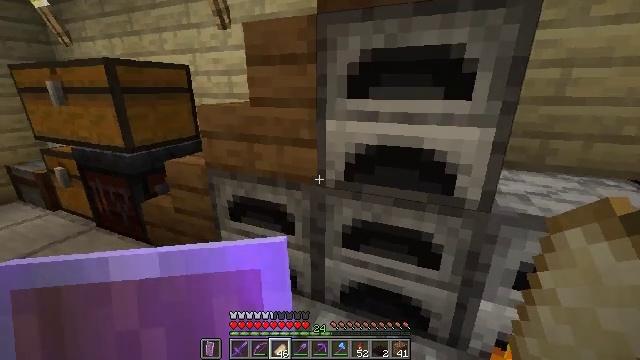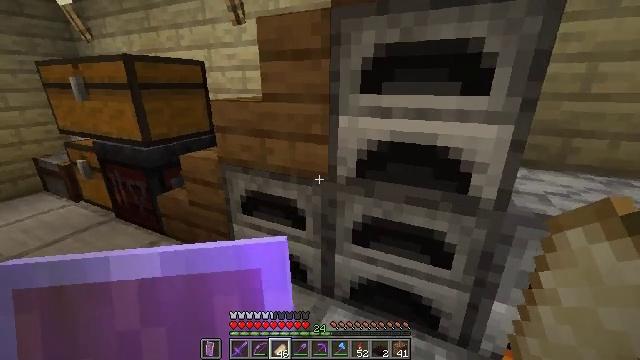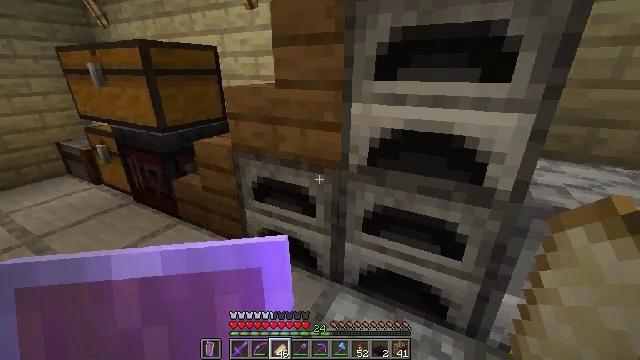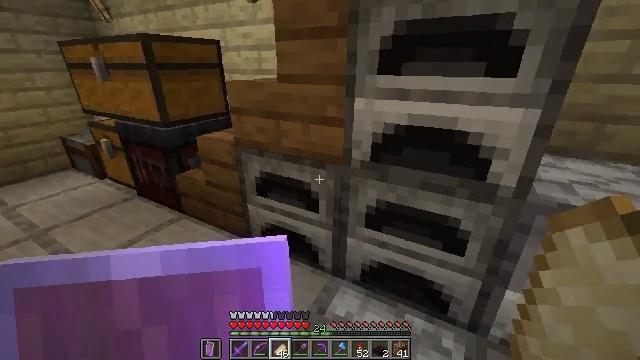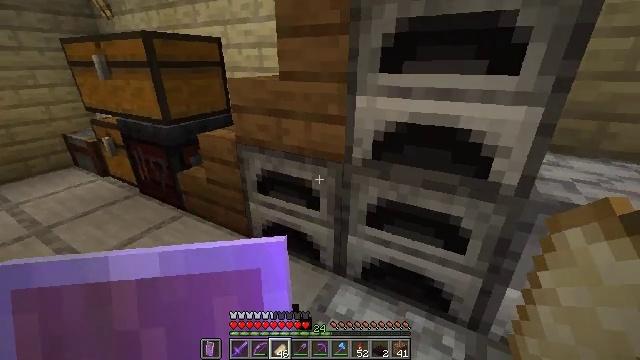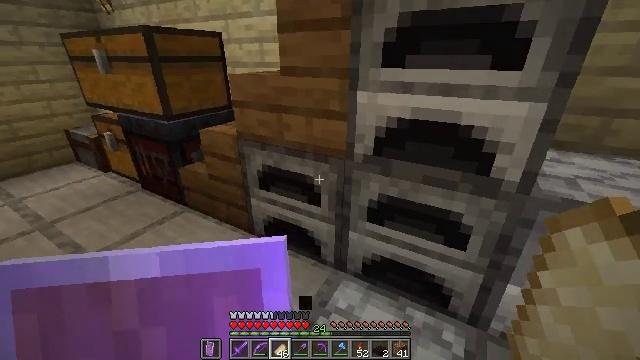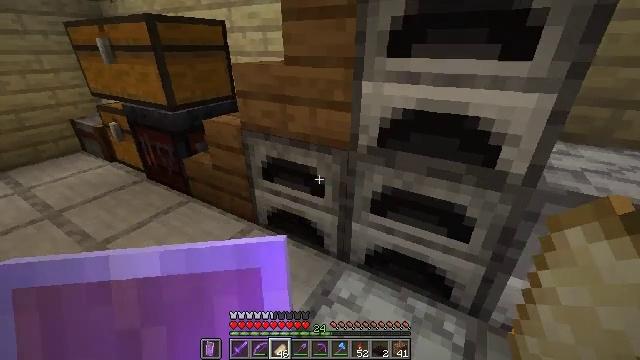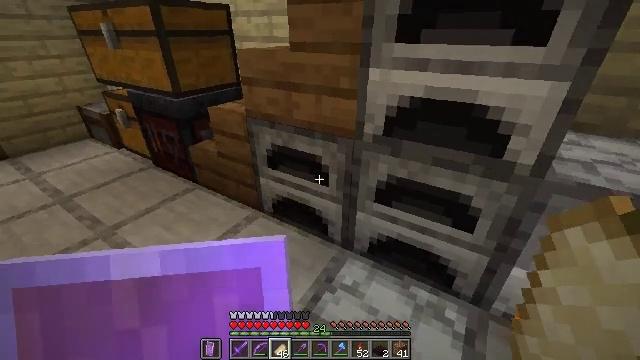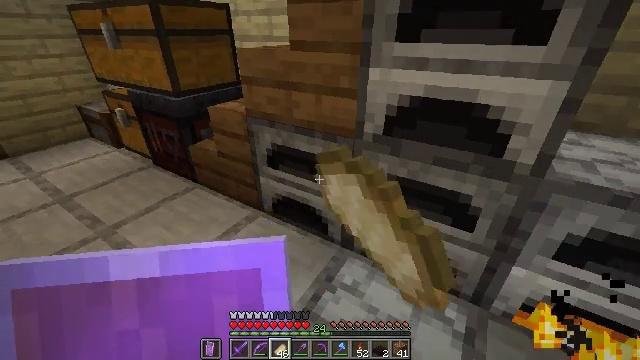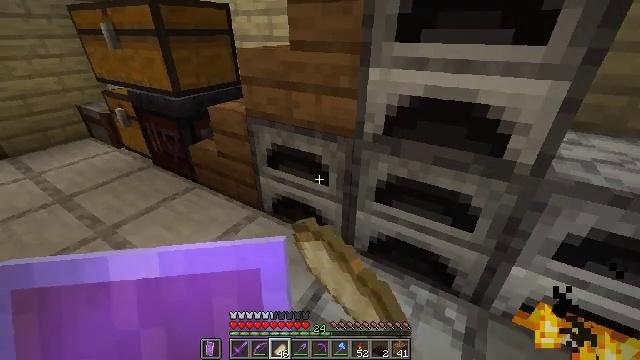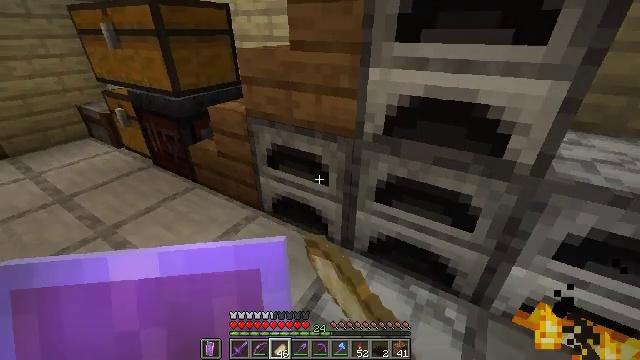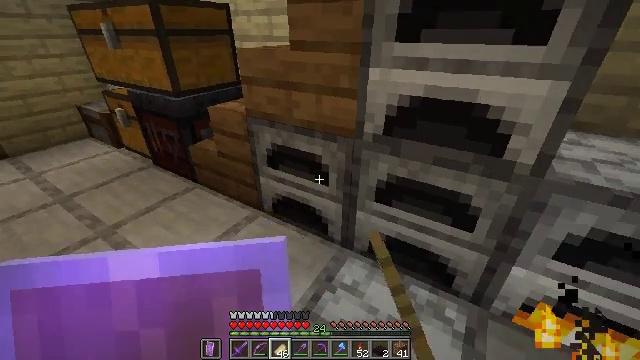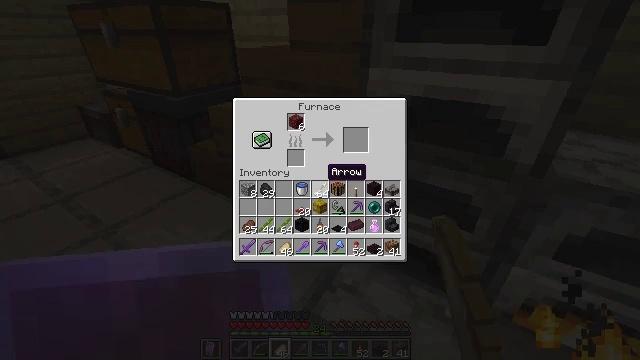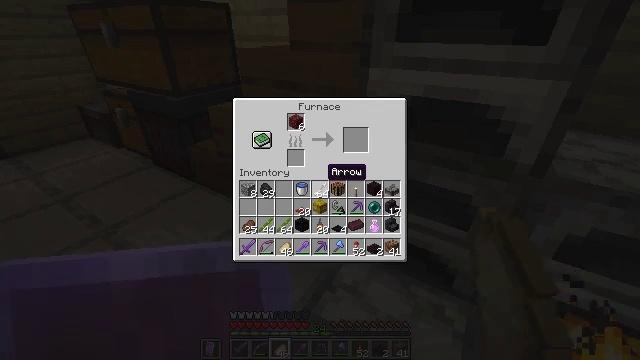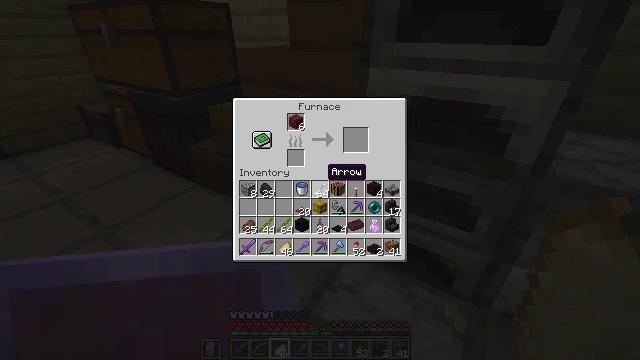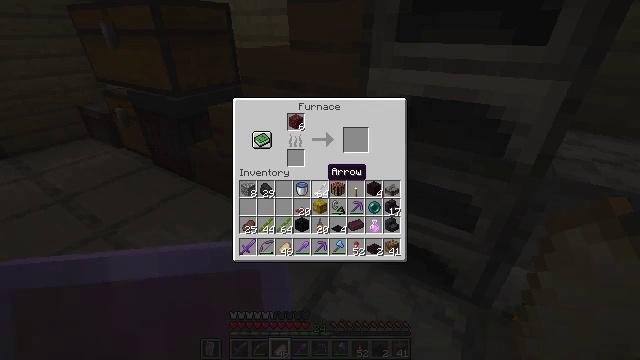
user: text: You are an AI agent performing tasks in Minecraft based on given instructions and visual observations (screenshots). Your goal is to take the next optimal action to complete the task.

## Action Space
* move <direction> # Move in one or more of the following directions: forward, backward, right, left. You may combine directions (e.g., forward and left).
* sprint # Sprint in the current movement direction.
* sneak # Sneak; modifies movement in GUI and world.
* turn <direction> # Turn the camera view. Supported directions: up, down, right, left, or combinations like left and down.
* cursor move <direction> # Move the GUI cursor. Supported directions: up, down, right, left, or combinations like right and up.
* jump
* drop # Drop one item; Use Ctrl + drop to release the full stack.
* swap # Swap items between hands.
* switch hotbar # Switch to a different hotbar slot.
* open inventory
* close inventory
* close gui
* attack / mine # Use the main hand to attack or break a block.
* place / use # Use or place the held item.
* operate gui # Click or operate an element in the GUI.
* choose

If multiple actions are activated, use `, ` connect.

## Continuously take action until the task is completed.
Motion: motion action
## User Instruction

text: Produce nether brick by using a furnace with netherrack.
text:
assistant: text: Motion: turn left
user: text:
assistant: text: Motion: turn left and down
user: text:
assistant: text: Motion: turn down
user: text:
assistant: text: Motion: no_op
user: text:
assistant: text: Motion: no_op
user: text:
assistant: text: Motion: turn down
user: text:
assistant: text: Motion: turn left and down, use / place
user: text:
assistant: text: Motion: use / place
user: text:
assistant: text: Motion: use / place
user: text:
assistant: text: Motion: no_op
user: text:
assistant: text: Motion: no_op
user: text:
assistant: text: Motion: no_op
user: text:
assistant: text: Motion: no_op
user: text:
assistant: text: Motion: no_op
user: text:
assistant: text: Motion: no_op
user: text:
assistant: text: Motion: no_op
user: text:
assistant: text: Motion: no_op
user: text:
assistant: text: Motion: turn down
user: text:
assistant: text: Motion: no_op
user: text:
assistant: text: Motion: no_op
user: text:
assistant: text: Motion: sneak
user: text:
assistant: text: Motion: sneak
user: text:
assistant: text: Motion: sneak
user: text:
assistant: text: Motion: sneak
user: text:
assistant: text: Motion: sneak
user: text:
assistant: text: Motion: sneak
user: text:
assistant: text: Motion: sneak
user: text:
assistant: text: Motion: sneak
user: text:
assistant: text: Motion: sneak
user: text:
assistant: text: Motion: sneak